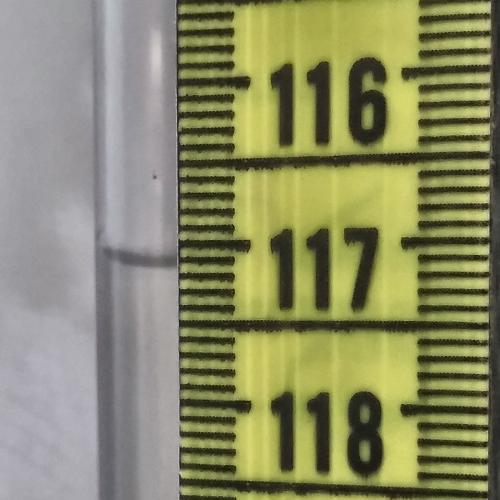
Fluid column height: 117.1 cm